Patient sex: M
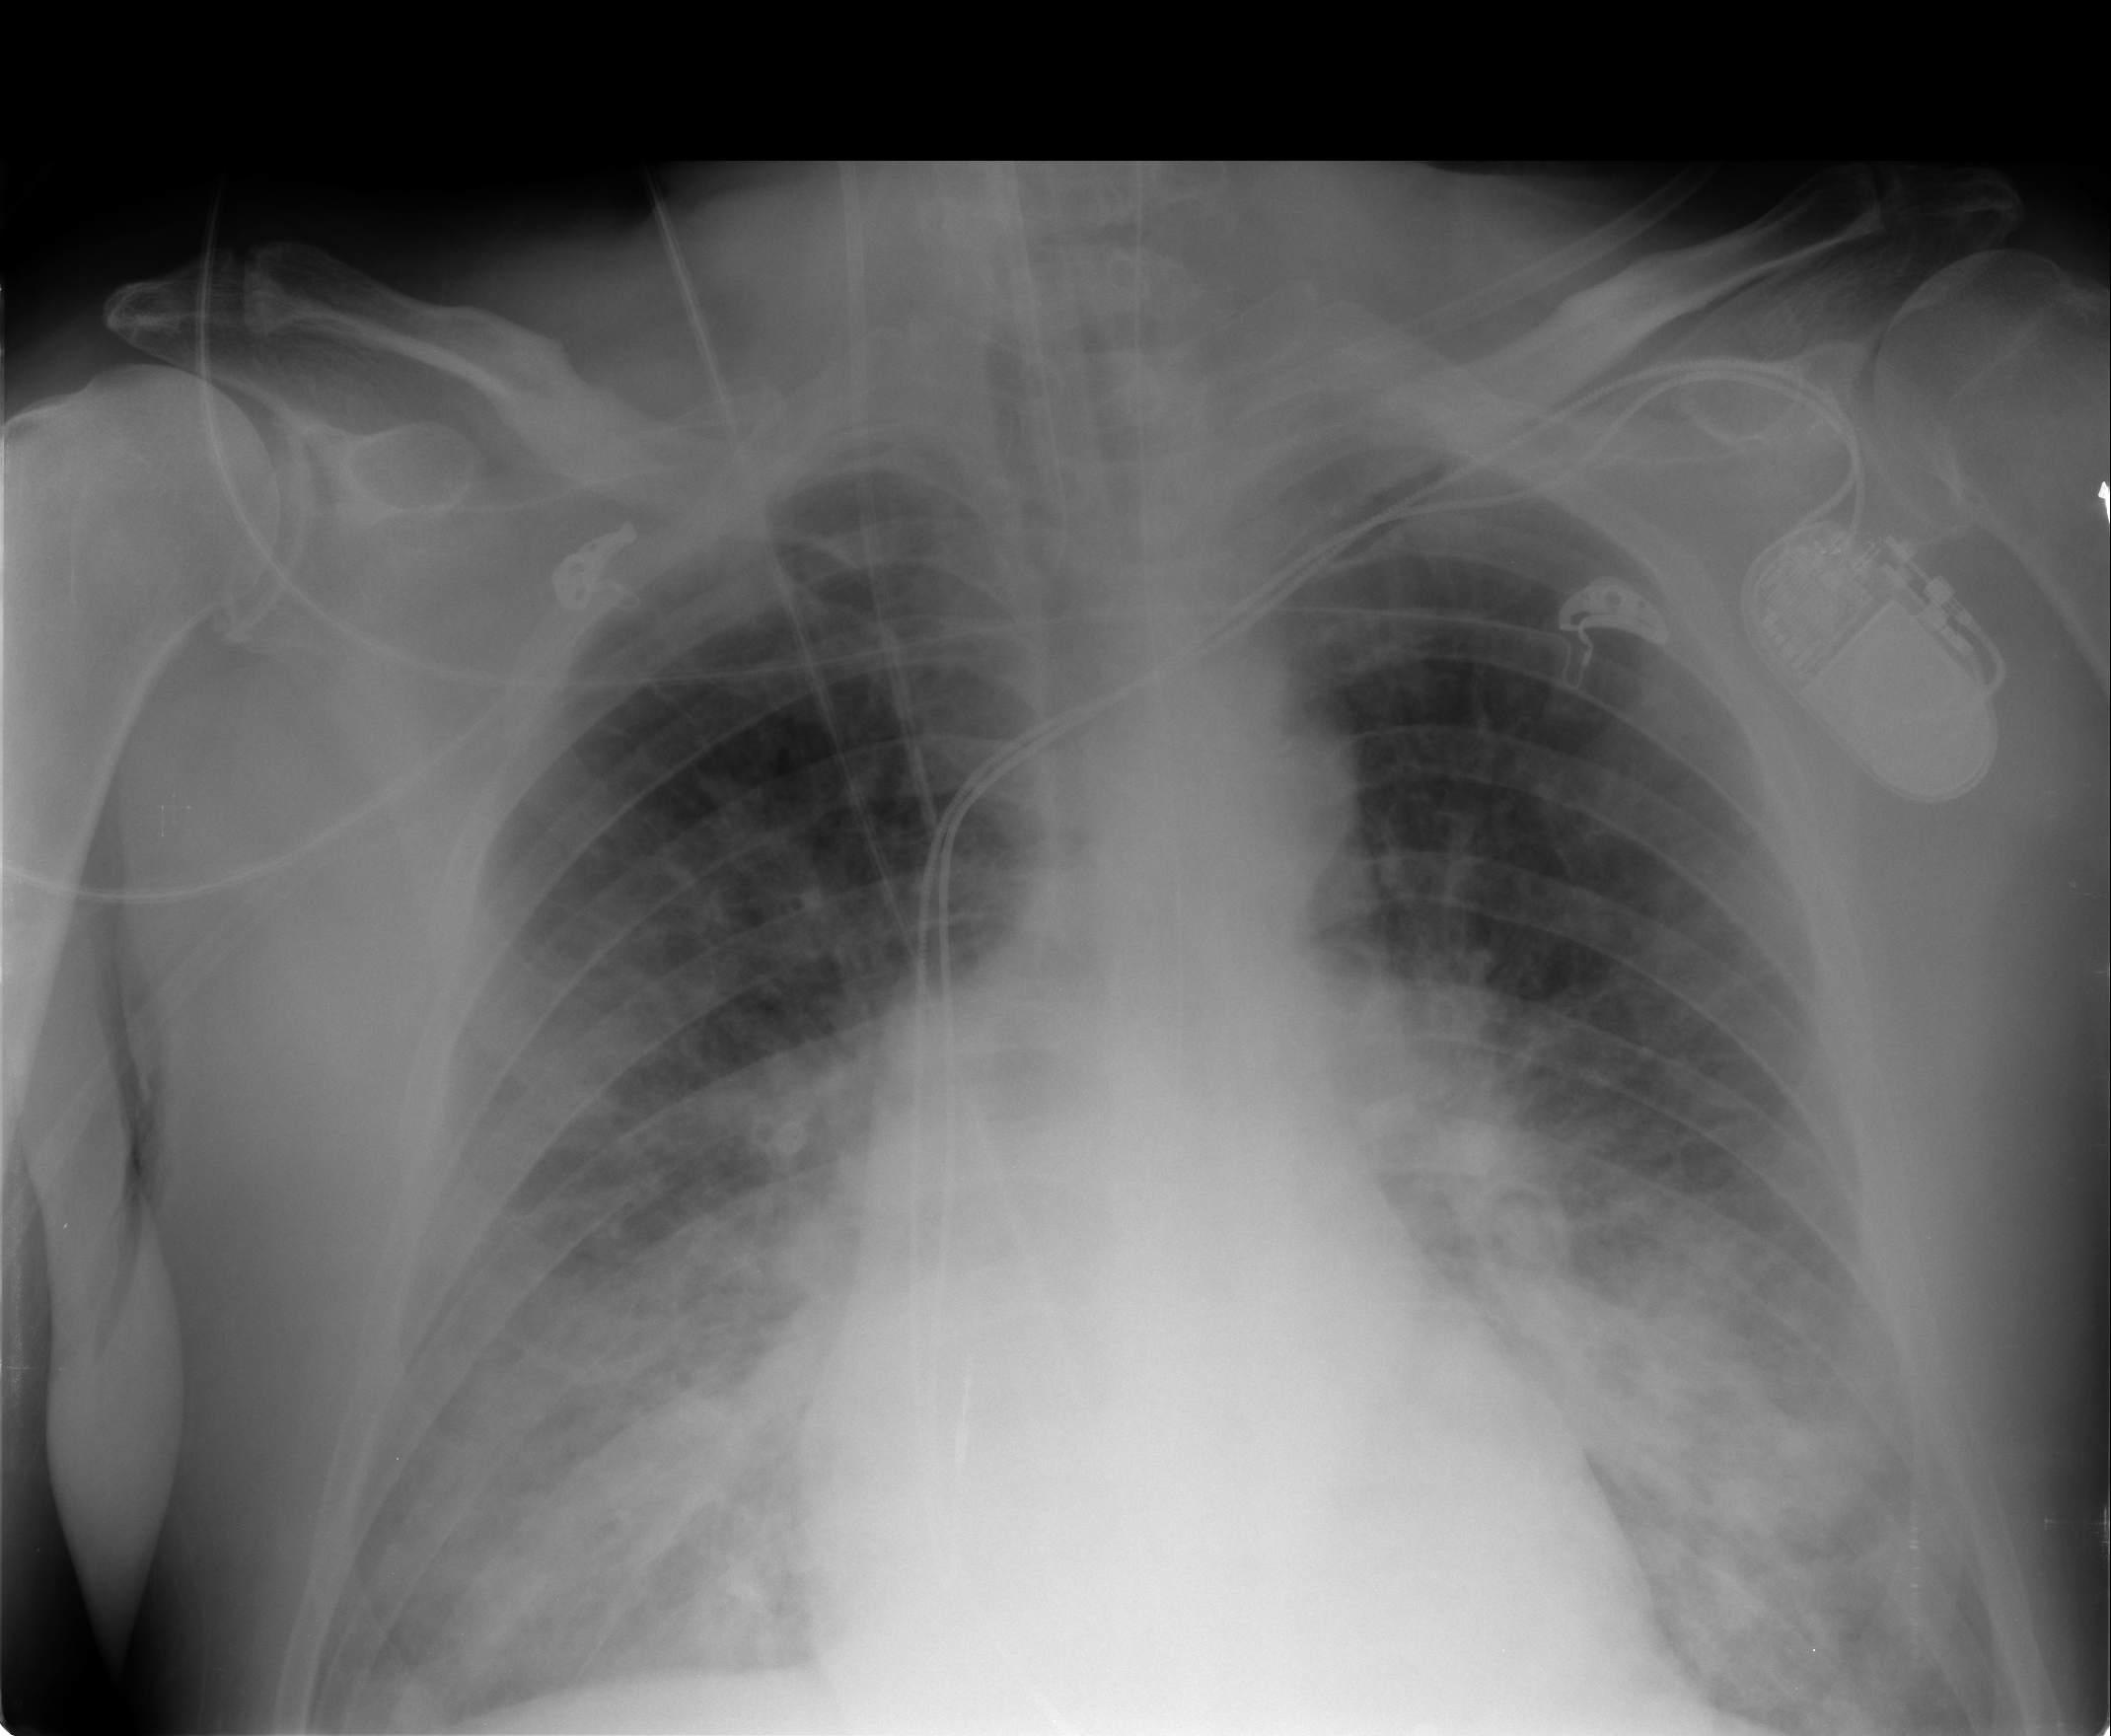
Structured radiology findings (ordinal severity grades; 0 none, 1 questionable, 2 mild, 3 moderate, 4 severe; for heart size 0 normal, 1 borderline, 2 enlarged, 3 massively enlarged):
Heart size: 1
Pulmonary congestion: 2
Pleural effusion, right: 0
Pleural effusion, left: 1
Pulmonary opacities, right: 4
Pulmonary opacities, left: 4
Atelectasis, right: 2
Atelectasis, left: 3